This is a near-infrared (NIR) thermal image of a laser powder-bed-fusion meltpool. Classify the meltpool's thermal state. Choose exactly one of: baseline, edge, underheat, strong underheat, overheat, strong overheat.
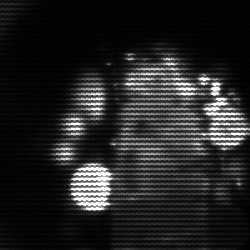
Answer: strong underheat